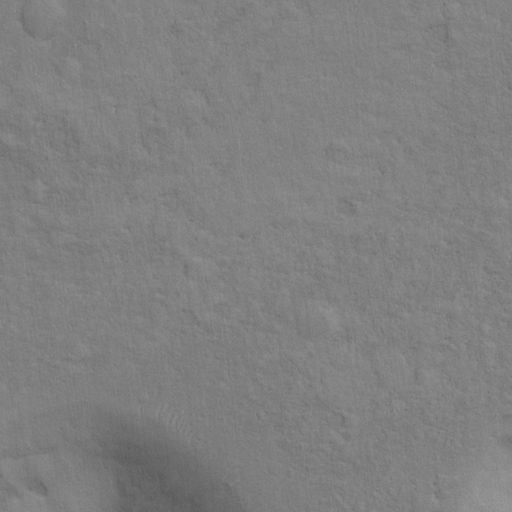
Classes present: Background, Cone